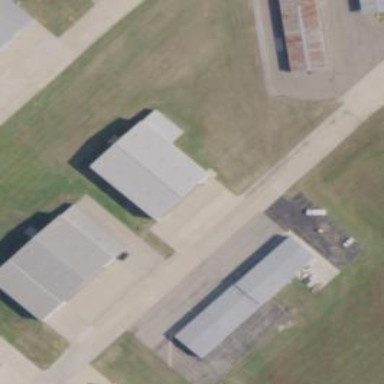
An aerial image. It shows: Hangar building at the airport.